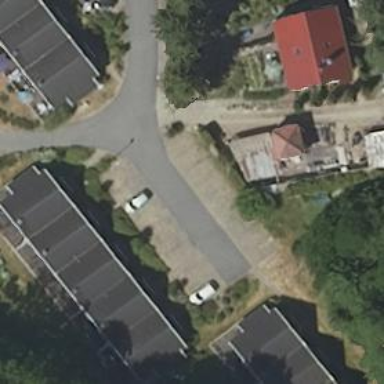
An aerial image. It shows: Footway.